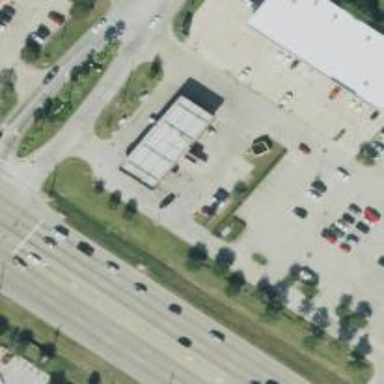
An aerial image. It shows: Convenience shop.